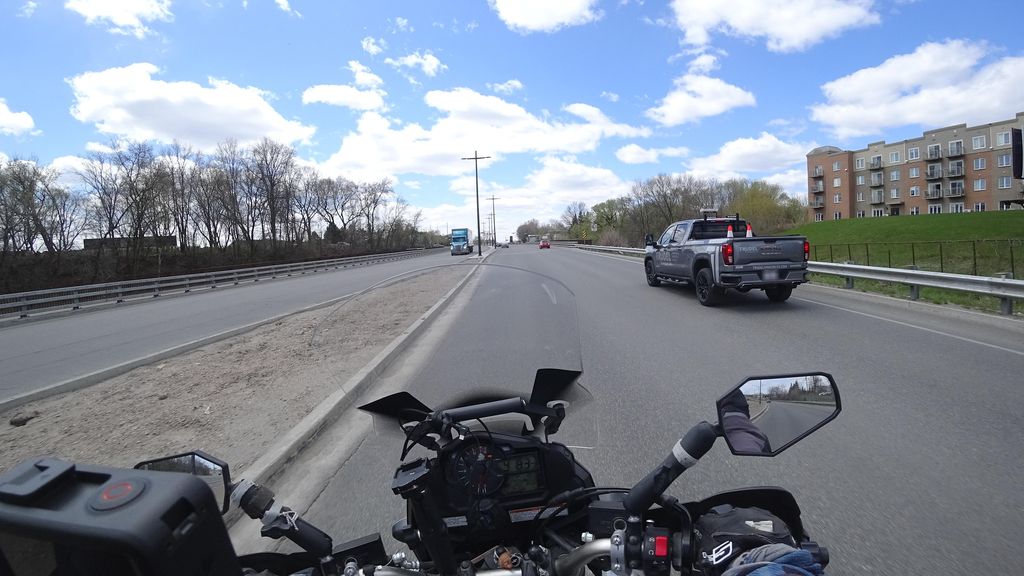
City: quebec_city